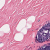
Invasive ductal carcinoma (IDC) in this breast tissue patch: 0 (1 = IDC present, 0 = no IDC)